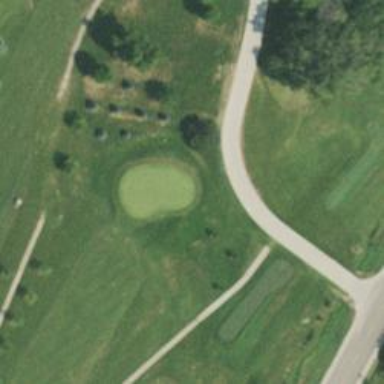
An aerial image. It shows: Golf hole.